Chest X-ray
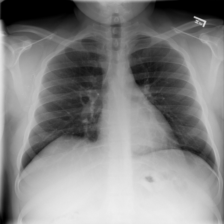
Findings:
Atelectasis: negative
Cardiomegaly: negative
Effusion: negative
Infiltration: negative
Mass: negative
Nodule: negative
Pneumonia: negative
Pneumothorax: negative
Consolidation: negative
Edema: negative
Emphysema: negative
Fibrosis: negative
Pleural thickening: negative
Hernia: negative